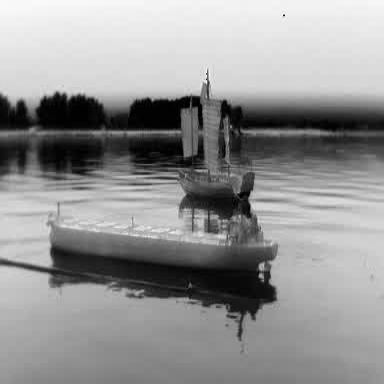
There is a sailboat in the infrared image.